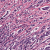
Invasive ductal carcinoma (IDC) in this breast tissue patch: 1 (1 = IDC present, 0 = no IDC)